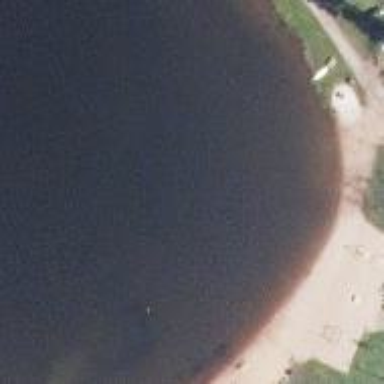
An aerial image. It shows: Beach area suitable for swimming.